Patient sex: F
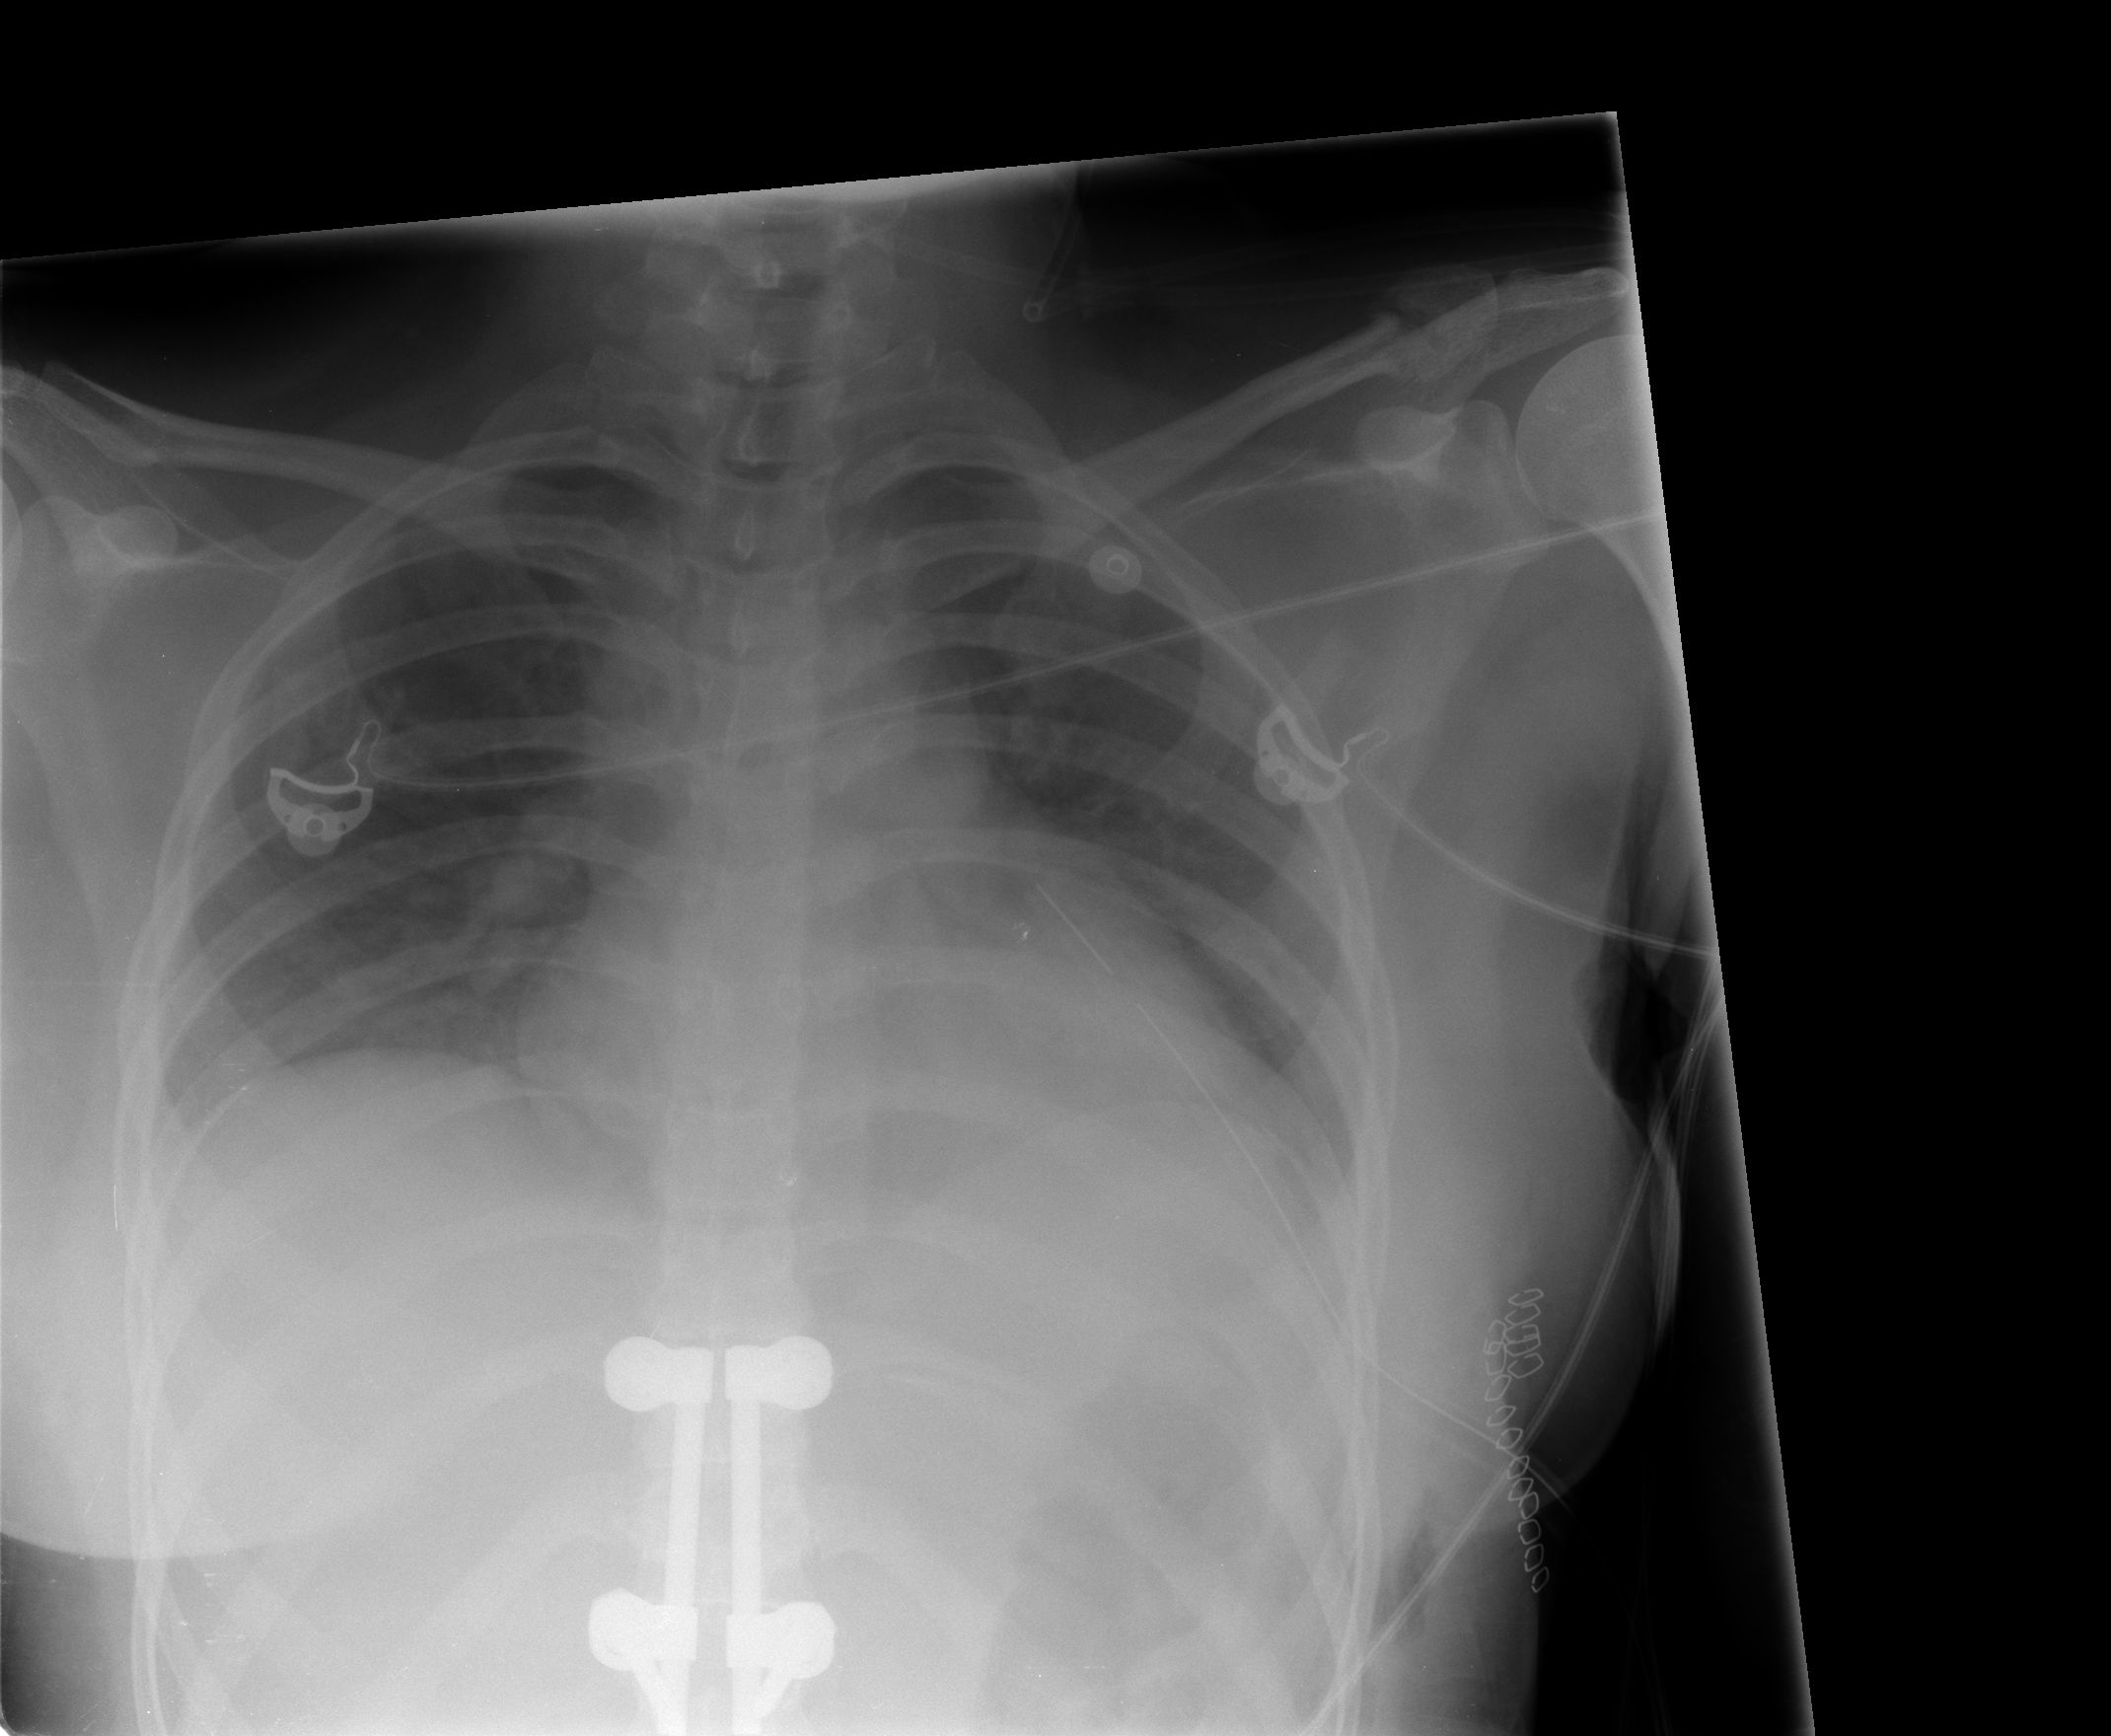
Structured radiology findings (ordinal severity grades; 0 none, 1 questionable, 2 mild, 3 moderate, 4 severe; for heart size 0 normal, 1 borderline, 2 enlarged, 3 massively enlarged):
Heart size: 1
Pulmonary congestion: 1
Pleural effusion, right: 0
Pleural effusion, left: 0
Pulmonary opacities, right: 0
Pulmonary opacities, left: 0
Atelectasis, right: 2
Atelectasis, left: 0